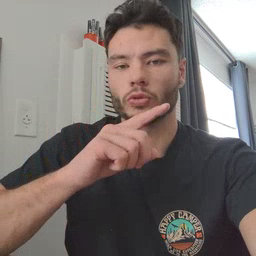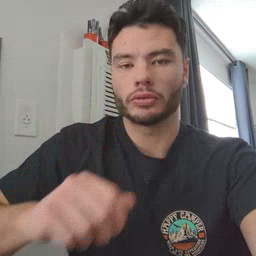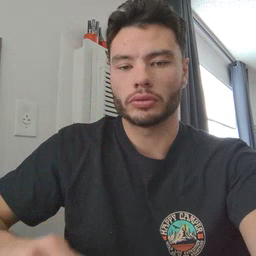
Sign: mouse